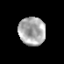
Tissue: prostate
Cell type: T cells
Senescence score: 0.33
Nuclear area (px): 740
Mean DAPI intensity: 170.282